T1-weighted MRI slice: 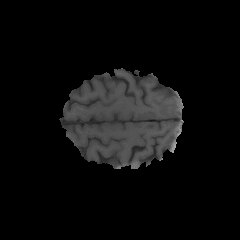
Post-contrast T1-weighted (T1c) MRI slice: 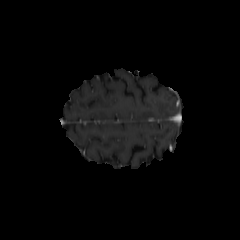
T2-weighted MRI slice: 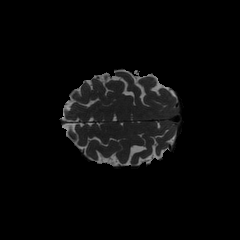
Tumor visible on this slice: no